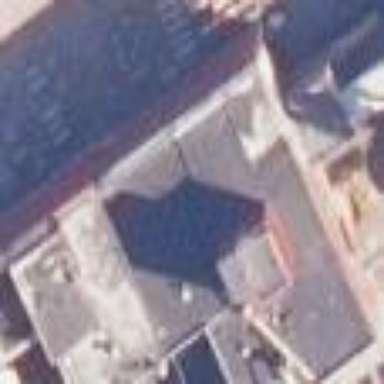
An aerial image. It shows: Building with roof made of tar paper.